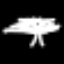
Label: palm tree